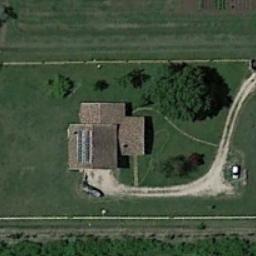
Label: residential